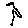
Label: bird